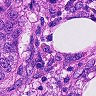
Metastatic tissue present: yes